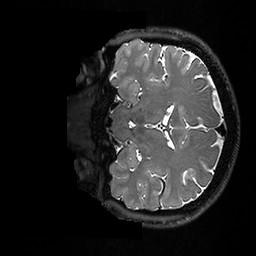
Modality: T2w
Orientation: coronal
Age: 30
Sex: male
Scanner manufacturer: ge
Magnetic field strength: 3 T
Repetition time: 3.202 s
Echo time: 0.05862 s